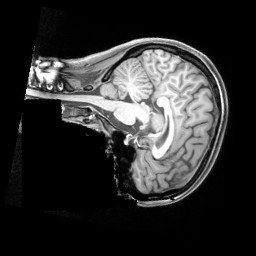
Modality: T1w
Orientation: sagittal